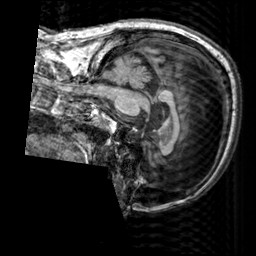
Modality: T1w
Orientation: sagittal
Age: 68
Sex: male
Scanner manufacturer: siemens
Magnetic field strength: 3 T
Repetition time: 2.3 s
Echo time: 0.00303 s